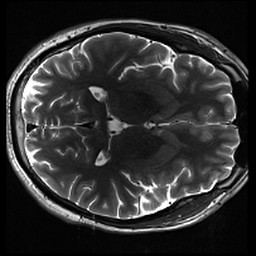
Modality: inplaneT2
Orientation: axial